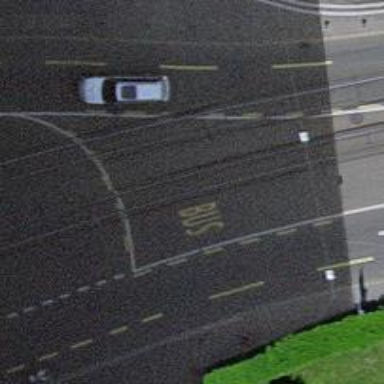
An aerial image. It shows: Tram level crossing on the railway.